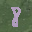
Label: 8